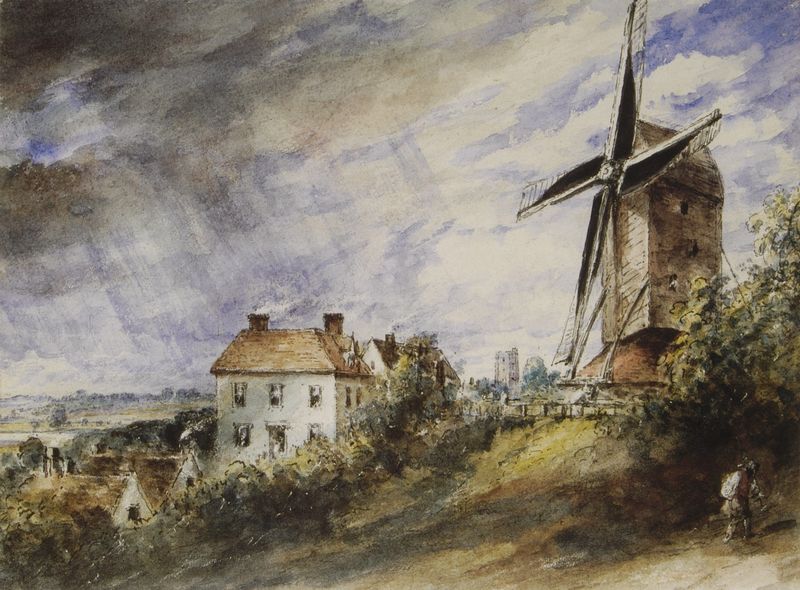
Titel: Greenstead Mill
Künstler: John Constable
Institution: Collection Mr. and Mrs. David Thomson
Schlagwörter: baum, berg, blau, blätter, dunkel, flügel, gemälde, gewitter, himmel, laub, mann, schatten, weiß, wolken, aquarell, bäume, gelb, grün, impressionismus, landschaft, ocker, see, stadt, braun, fenster, grau, hell, licht, pastell, schwarz, tür, zeichnung, dach, gebäude, gras, haus, rot, tier, weg, wiese, wolke, zaun, beige, arme, barock, mensch, sockel, tragen, holland, niederlande, öl, ebene, erde, ferne, horizont, häuser, hügel, mühle, mühlen, natur, strauch, weite, wind, windmühle, busch, büsche, gebüsch, rauch, sonne, sträucher, windrad, figur, tal, wald, anhöhe, arbeit, genre, kamin, kamine, müller, sack, schornstein, turm, bewölkt, aussicht, ansicht, fassade, ort, abhang, ernte, kiepe, hang, dorf, dächer, giebel, schornsteine, hecke, lila, violett, zäune, holzzaun, rad, böschung, ölgemälde, querformat, staffage, unwetter, wetter, blue, white, black, gray, green, grey, painting, windows, geländer, bauer, regen, eingang, village, ruine, strahlen, lichtstrahlen, maison, regenwolken, walmdach, cloud, clouds, life, man, sky, tree, wanderer, sonnenstrahlen, hill, house, landscape, houses, roof, sun, trees, fernsicht, achse, flämisch, balu, bushes, drawing, rucksack, shadow, soleil, ciel, paysage, meister, storm, weitsicht, scene, erhöhung, bridge, fence, town, dirt, steigen, campagne, leaves, hecken, watercolor, art, nuages, rain, bush, farmer, home, mill, ese, figure, shade, chimney, chimneys, windmill, unwette, constable, staffagefigur, sails, dunkle wolken, flügell, rotorblätter, moulin, wiend, windflügel, aqurelliert, bag, 1830, rays, mühlee, joie, blades, après la tempête, hellen dunkelkontrast